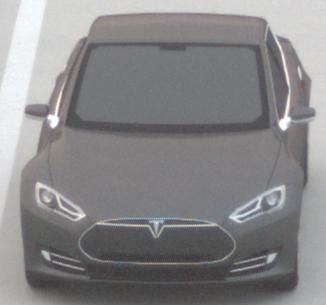
Make: Tesla
Model: Model S 60
Detailed model: Model S
Model produced from: 2013/10
Model produced until: 2014/10
Doors: 5
Color: gray
Road condition: dry road
Daytime: sunrise or sunset
Contrast: low contrast